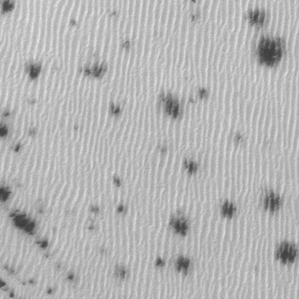
Label: frost